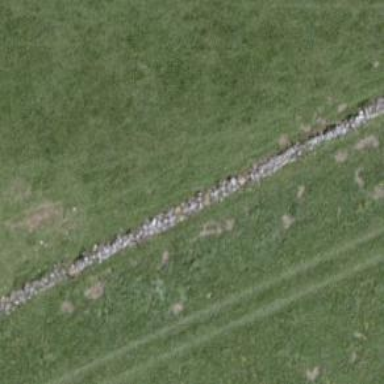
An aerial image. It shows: Wall barrier.